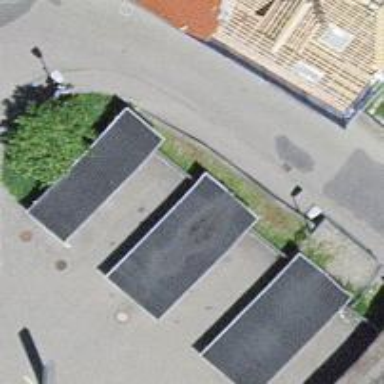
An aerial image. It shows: Bicycle parking area.